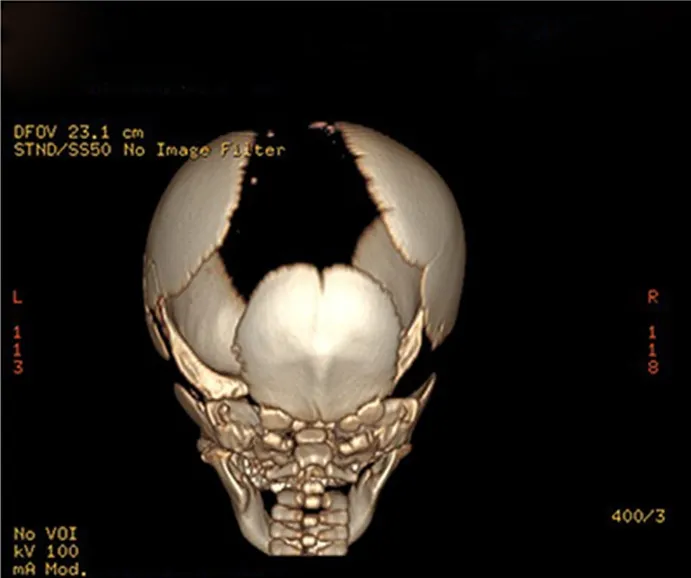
(A-C) Propositus skull CT, frontal, posterior, and lateral views: delayed ossification and wide-open sutures.
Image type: radiology (ct)